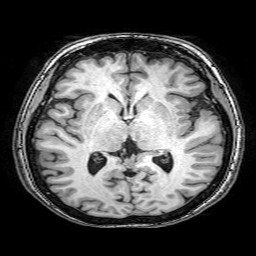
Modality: T1w
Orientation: coronal
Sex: female
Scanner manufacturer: philips
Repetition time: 0.008164 s
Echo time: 0.00374 s